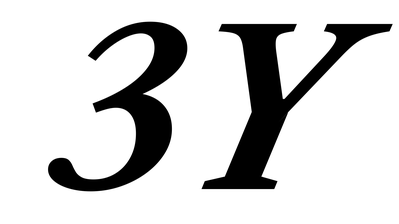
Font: LibreCaslonText-Italic_Bold_Italic